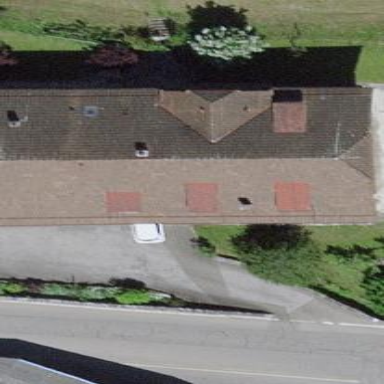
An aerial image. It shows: Building with half-hipped tile roof oriented along the structure.